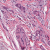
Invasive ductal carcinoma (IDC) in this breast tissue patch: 1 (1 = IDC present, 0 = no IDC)